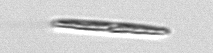
Label: pennate